Question: I installed the java jdk1.8.0_111 and installed android studio in ubuntu 16.04 (32 bits), but when I run android studio I get the message:
'Error:Process 'command '/usr/local/android-studio/jre/bin/java'' finished with non-zero exit value 2'

What should I do?
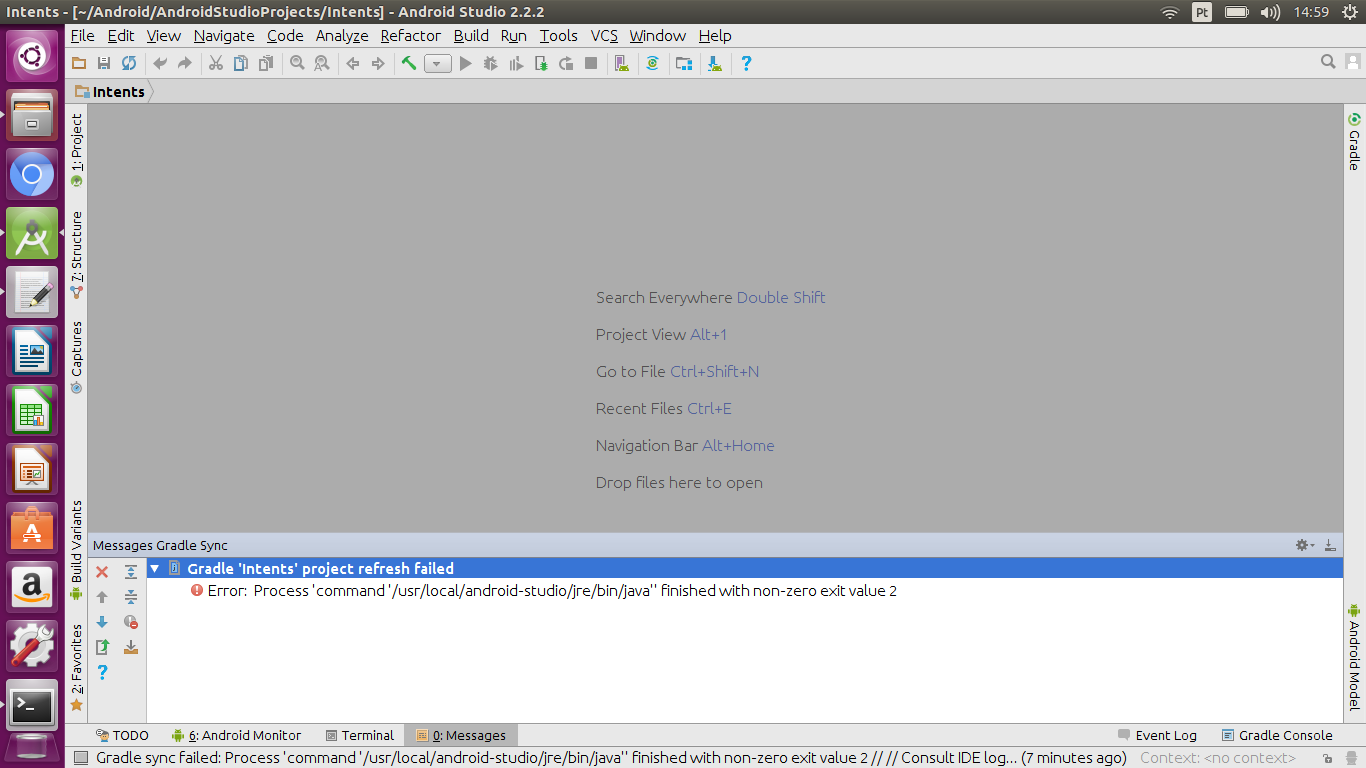
Answer: I found the solution. I think Android Studio was using 2 java compilers, one built-in from android studio, and the other the one that I had installed in order to install Android Studio.
In , On the menu : to your own, in my case it was:
> /usr/local/android-studio/jre
and I to
> /usr/local/java/jdk1.8.0_111 #path_to_your_jdk
which is the version that I installed.